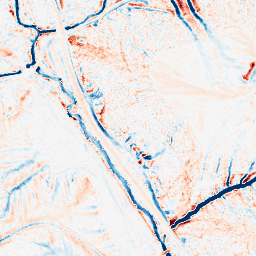
Category: edge_preserving
Decomposition family: median
Decomposition parameters: size: 11
Upsampling method: quintic
Upsampling parameters: scale: 2
Upsampling scale: 2